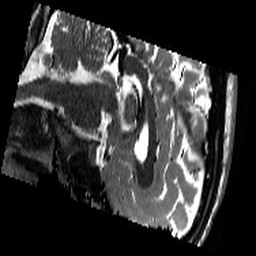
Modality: T2w
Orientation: sagittal